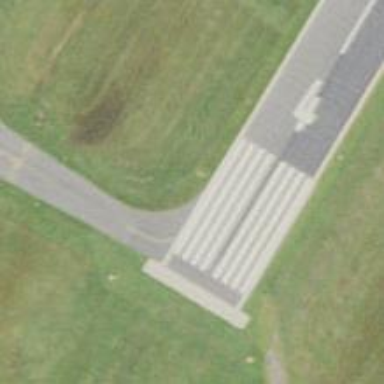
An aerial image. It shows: Image of taxiway at airport.